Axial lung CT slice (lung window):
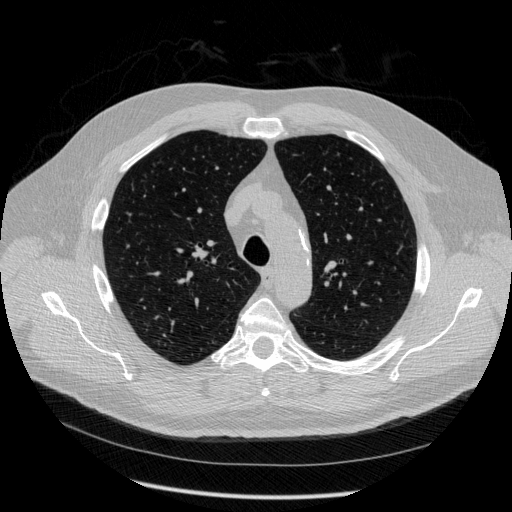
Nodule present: no